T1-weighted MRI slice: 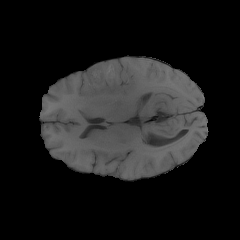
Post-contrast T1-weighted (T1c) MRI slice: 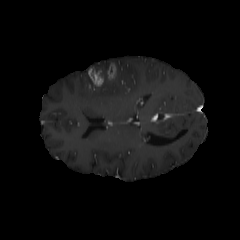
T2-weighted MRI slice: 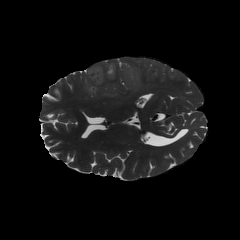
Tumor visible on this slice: yes